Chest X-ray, PA view. Patient: 65 years old, sex M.
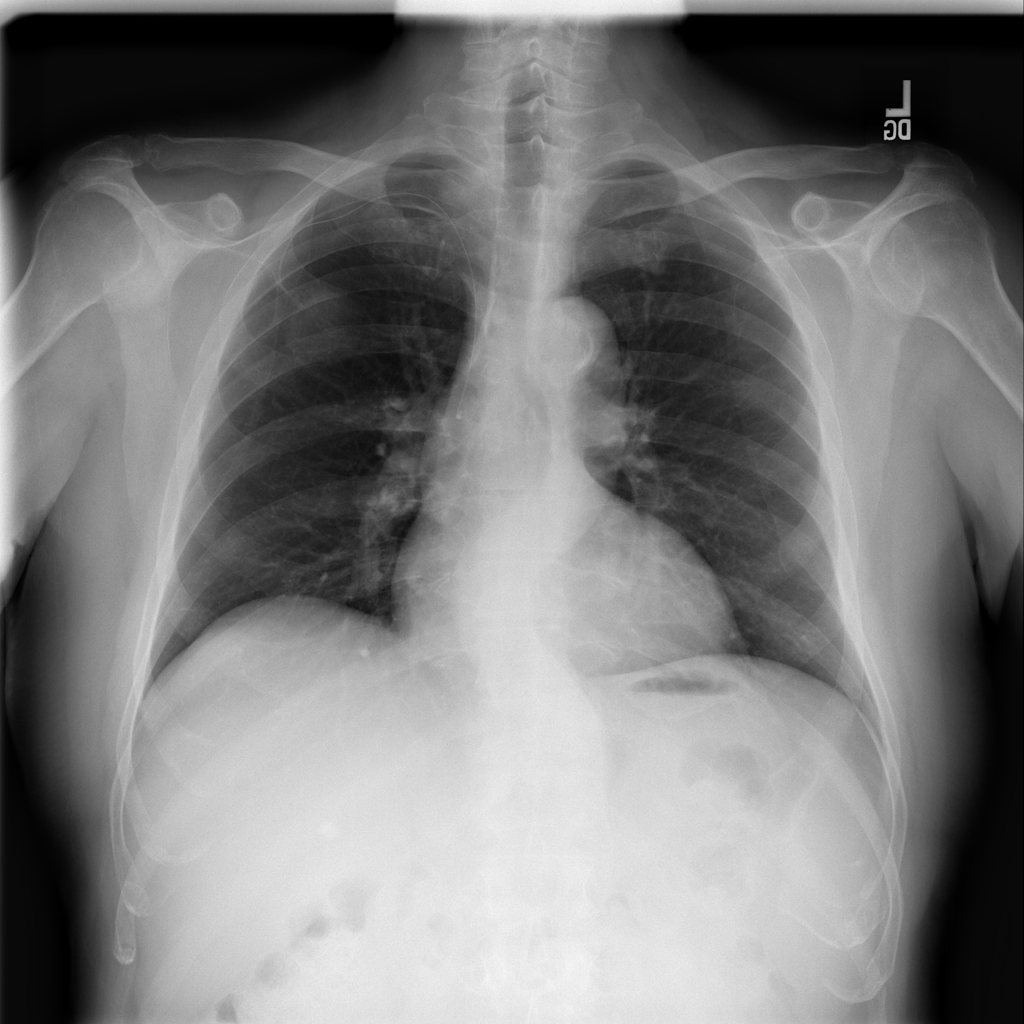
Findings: No Finding